Question: I know how to do standard columns and such in Bootstrap. However, I have something I haven't encountered yet and I can't seem to Google the answer. Maybe I don't know what to call it, hence why I can't find it.
I have essentially a bunch of boxes, with one large box on the right, and more of the smaller boxes under it. I think I am confused because normally I would have a row, with 4 columns 3 wide, but the larger column needs to take up multiple rows..
Here is a quick example I made in paint:

The smaller boxes are kind of like thumbnails for a portfolio, they are all the same size. The larger box is a Twitter news feed, which is a div Twitter provides to place a newsfeed on your site.
I am not sure if I should create two sections (top half and bottom half) or how to approach this. I thought about making the top section 2 columns, then in the 1st have it split into two more (6 and 6). Then do a separate section below it as normal.
However, you can easily add an image into a paragraph and have the text wrap around the image. I am wanting the same thing, only with the Twitter newsfeed and columns..
I can add code once I get an approach if I am still stuck.
I tried to put another set of rows and cols inside my 1st column, but it broke the spacing between the columns which would mean adding CSS to fix the spacing.
Hoping someone has done something like this, or can see by my image, how to approach this.
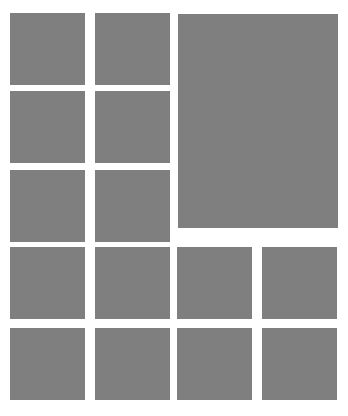
Answer: Try something like this:
'''
<div class="container-fluid">
<div class="row">
<div class="col-sm-6">
row1-col1
<div class="row">
<div class="col-sm-6">
Sub-row1-Sub-col1
</div>
<div class="col-sm-6">
Sub-row1-Sub-col2
</div>
</div>
<div class="row">
<div class="col-sm-6">
Sub-row2-Sub-col1
</div>
<div class="col-sm-6">
Sub-row2-Sub-col2
</div>
</div>
<div class="row">
<div class="col-sm-6">
Sub-row3-Sub-col1
</div>
<div class="col-sm-6">
Sub-row3-Sub-col2
</div>
</div>
</div>
<div class="col-sm-6">
row1-col2
</div>
</div>
<div class="row">
<div class="col-sm-3">
row2-col1
</div>
<div class="col-sm-3">
row2-col2
</div>
<div class="col-sm-3">
row2-col3
</div>
<div class="col-sm-3">
row2-col4
</div>
</div>
<div class="row">
<div class="col-sm-3">
row3-col1
</div>
<div class="col-sm-3">
row3-col2
</div>
<div class="col-sm-3">
row3-col3
</div>
<div class="col-sm-3">
row3-col4
</div>
</div>
</div>
'''